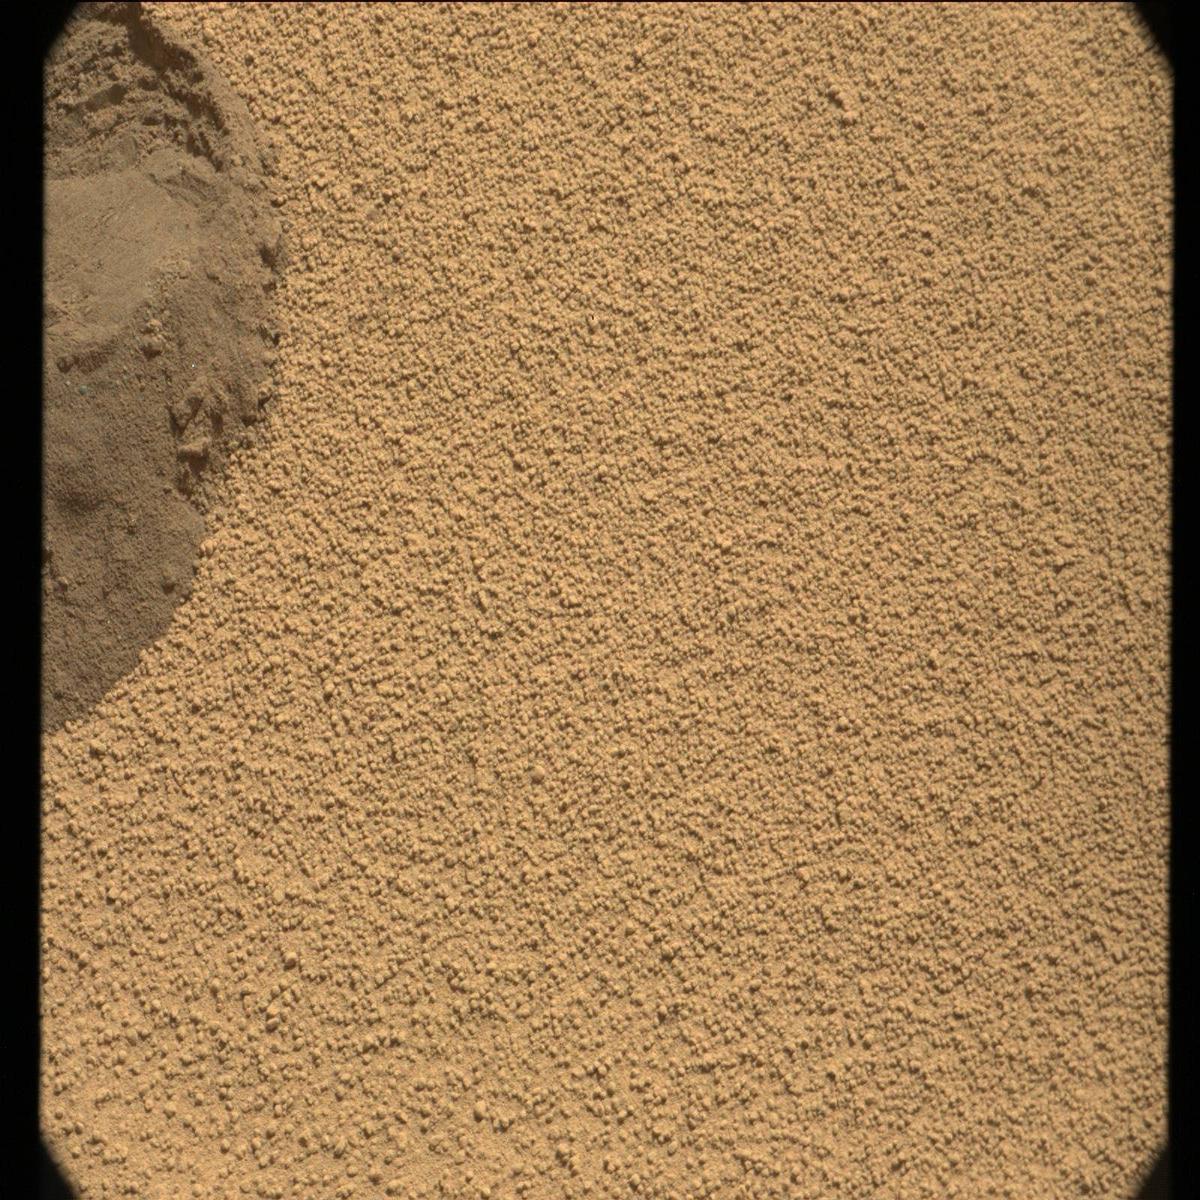
Terrain classes present: Hole, Sand / Soil